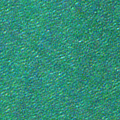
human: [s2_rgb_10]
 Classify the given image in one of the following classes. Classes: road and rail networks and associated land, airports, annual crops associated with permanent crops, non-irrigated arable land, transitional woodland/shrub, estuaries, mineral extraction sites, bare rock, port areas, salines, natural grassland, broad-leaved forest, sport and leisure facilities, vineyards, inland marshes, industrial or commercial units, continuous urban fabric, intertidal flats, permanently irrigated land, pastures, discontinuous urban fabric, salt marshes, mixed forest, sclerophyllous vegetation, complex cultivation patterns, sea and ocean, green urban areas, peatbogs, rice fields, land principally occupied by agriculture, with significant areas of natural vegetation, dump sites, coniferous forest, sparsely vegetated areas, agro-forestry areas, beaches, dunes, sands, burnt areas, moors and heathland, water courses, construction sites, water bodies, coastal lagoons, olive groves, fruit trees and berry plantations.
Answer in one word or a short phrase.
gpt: sea and ocean